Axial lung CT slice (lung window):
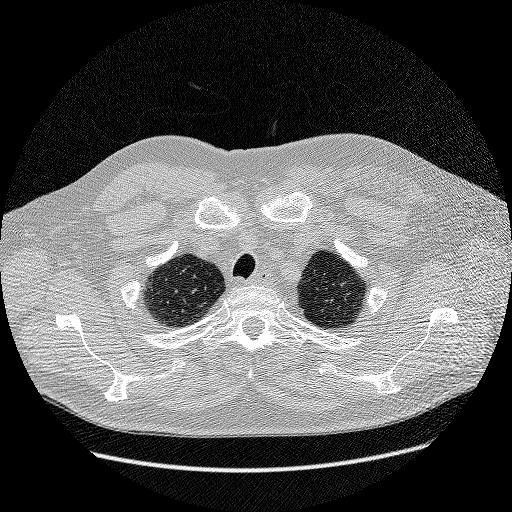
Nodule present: no